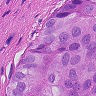
Metastatic tissue present: yes